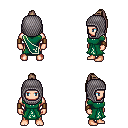
a pixel art fantasy rpg character, male body template, human, light skin, sash dress, teal pants, white blonde long topknot hairstyle, chain hood, leather bracers, four views (front, back, left, right), 2x2 character sprite sheet, small pixel art, hard edges, no anti-aliasing